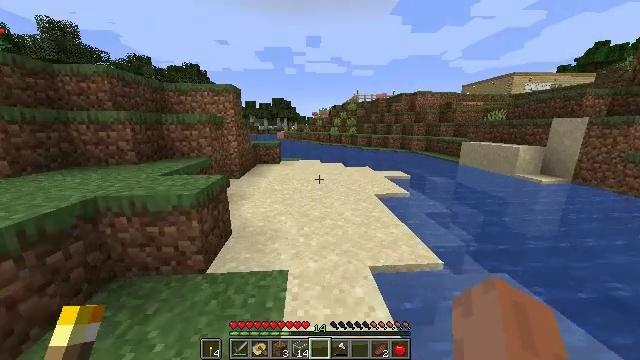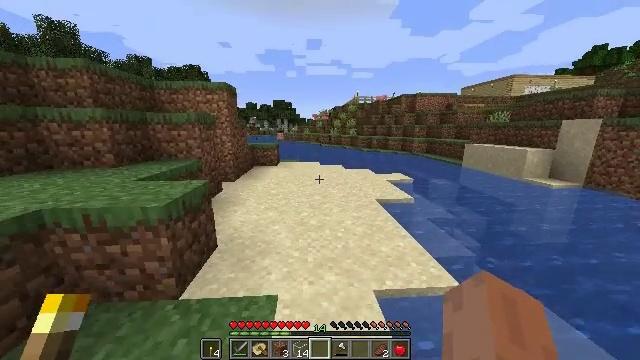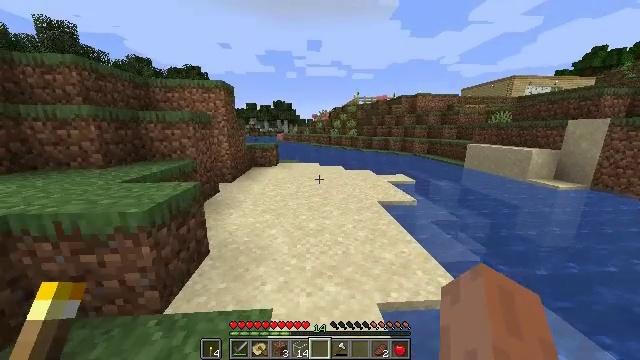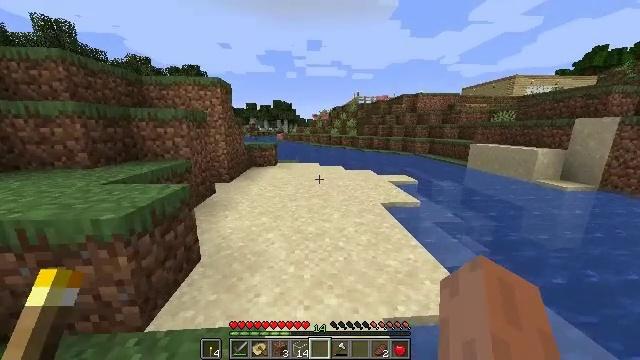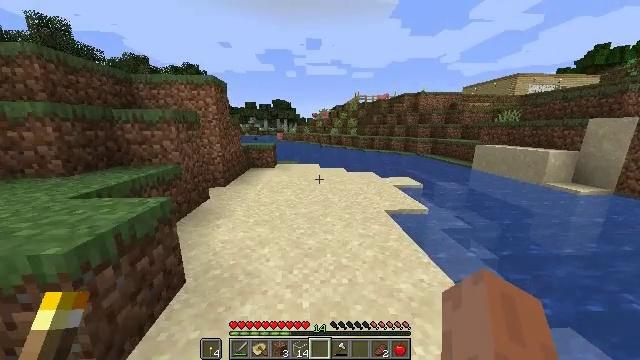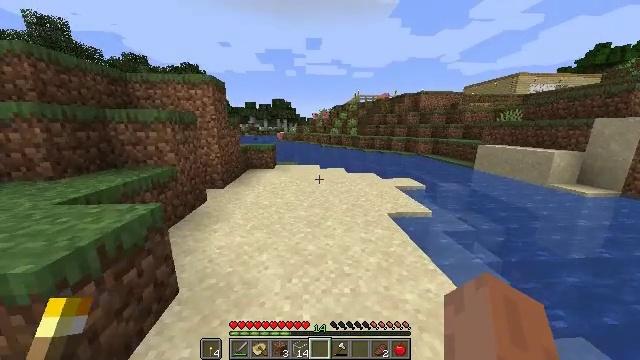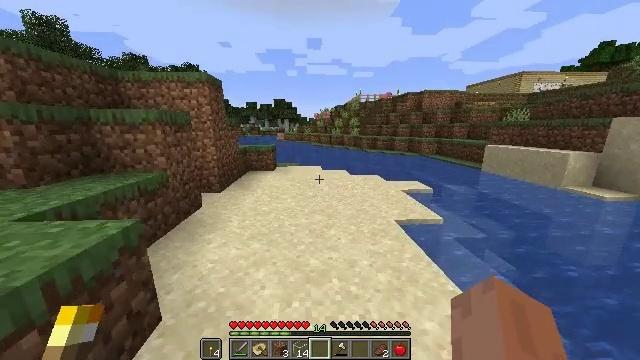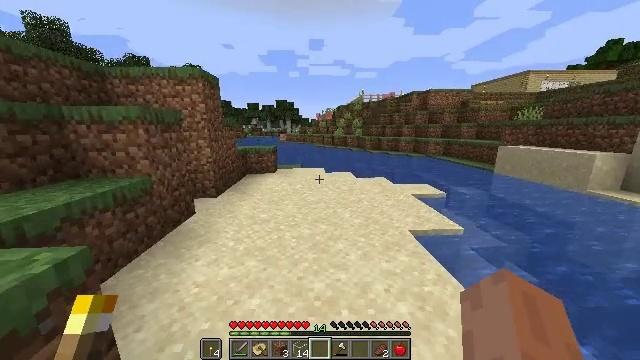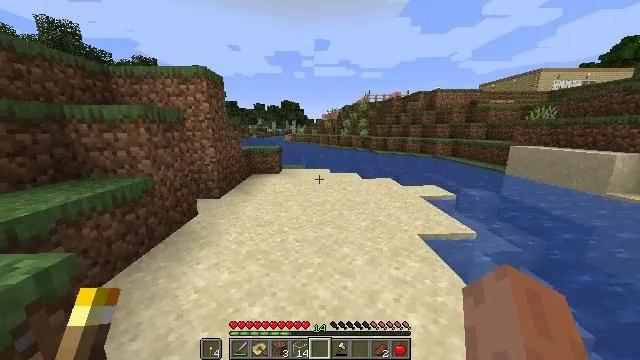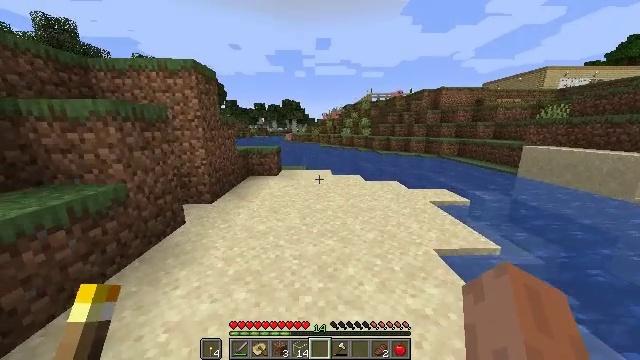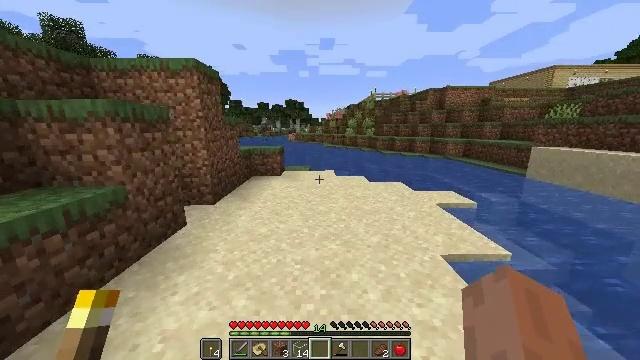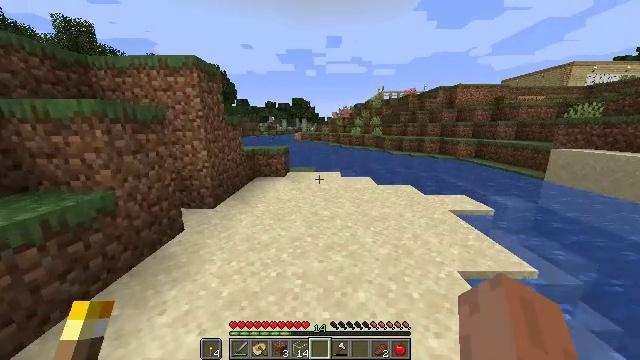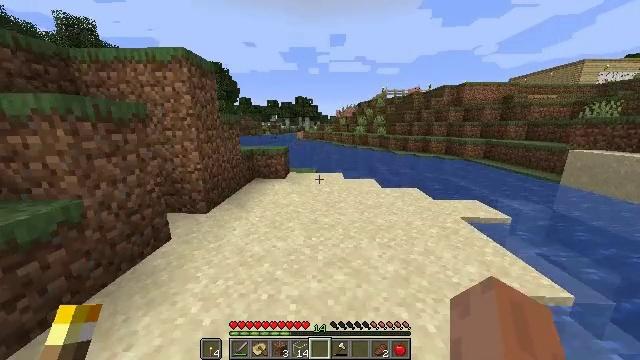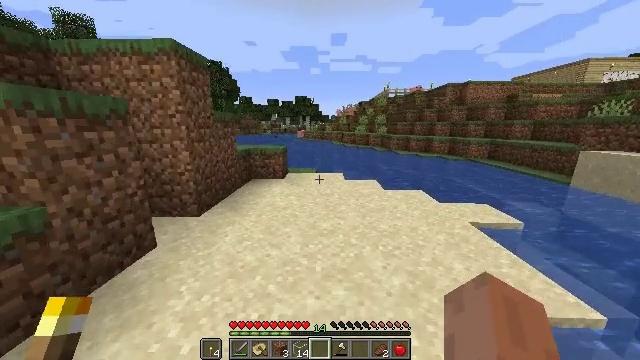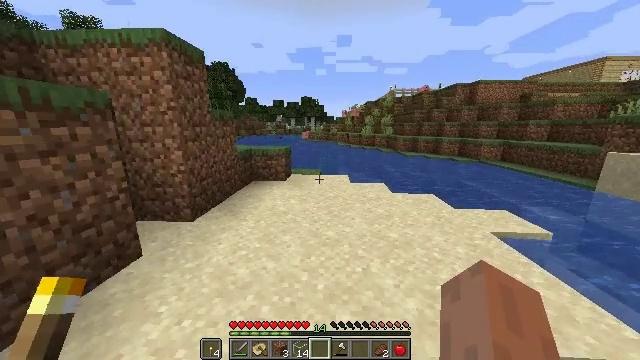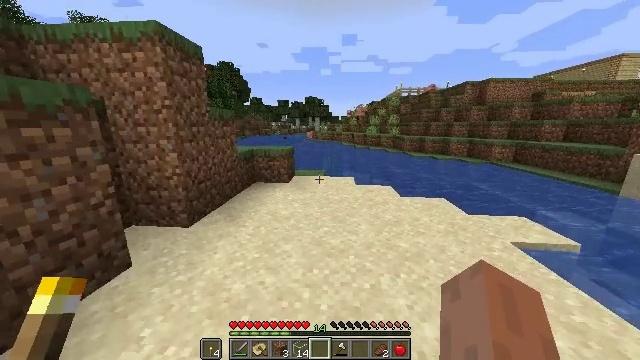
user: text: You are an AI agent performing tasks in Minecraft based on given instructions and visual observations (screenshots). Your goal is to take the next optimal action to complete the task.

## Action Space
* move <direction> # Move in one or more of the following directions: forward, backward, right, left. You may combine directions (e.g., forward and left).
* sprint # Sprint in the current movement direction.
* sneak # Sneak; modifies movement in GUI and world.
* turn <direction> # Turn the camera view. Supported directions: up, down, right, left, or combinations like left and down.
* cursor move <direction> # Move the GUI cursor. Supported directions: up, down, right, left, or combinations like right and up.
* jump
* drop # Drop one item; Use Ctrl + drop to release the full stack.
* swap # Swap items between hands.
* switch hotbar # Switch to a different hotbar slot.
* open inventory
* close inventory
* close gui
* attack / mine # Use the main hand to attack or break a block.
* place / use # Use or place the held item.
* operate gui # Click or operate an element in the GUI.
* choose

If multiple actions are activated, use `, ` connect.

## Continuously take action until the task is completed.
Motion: motion action
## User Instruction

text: Break the tall rose bush.
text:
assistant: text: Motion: move forward, sprint
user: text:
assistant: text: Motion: move forward, sprint
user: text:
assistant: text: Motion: move forward, sprint
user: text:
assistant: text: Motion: move forward, sprint
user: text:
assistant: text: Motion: move forward, sprint
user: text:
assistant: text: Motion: move forward, sprint
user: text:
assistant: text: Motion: move forward, sprint
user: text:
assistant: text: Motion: move forward, sprint, turn left
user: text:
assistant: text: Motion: move forward, sprint
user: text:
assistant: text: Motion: move forward, sprint
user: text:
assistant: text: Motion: move forward, sprint, turn left
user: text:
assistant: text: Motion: move forward, sprint
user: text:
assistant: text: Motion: move forward, sprint
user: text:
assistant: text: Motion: move forward, sprint, turn left
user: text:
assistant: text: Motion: move forward, sprint, turn left
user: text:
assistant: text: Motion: move forward, sprint, turn left
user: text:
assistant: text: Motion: move forward, sprint
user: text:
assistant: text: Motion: move forward, sprint
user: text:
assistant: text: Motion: move forward, sprint
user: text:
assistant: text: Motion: move forward, sprint
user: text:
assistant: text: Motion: move forward, sprint, turn left
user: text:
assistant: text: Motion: move forward, sprint
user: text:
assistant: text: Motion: move forward, sprint, turn left
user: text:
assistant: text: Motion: move forward, sprint, turn left
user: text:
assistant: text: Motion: move forward, sprint
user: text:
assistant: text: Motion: move forward, sprint, turn left
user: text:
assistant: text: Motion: move forward, sprint, turn left
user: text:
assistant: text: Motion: move forward, sprint, turn left
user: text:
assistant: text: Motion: move forward, sprint, turn left and down
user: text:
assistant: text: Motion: move forward, sprint, turn left